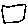
Label: square